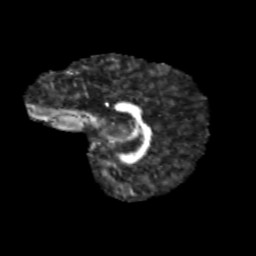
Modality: FA
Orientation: sagittal
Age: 10
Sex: male
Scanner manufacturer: siemens
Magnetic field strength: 3 T
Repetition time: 3.8 s
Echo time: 0.07 s